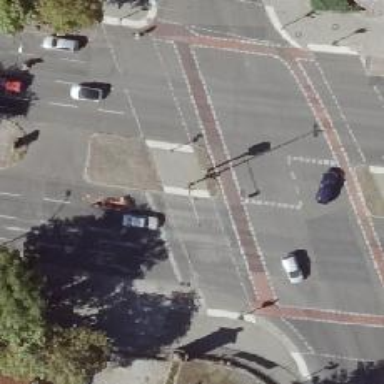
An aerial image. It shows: Road with traffic signals.